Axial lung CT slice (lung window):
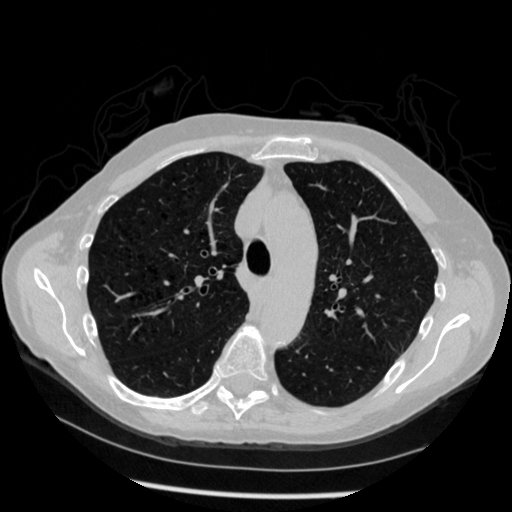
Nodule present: no